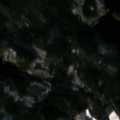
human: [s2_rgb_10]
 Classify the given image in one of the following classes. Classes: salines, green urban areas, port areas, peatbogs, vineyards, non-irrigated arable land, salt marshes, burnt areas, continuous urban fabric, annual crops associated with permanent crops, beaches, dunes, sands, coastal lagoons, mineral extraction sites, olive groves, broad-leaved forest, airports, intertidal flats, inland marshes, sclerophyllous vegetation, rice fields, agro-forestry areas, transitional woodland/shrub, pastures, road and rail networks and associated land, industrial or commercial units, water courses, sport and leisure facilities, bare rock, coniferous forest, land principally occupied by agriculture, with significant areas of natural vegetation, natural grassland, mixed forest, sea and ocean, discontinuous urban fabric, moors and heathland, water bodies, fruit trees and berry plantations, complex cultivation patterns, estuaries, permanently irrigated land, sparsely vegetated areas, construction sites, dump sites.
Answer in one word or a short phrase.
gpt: coniferous forest, mixed forest, water bodies